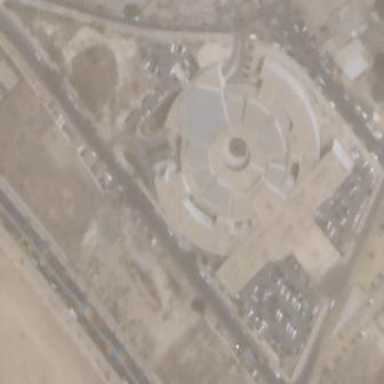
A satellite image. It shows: Courthouse.